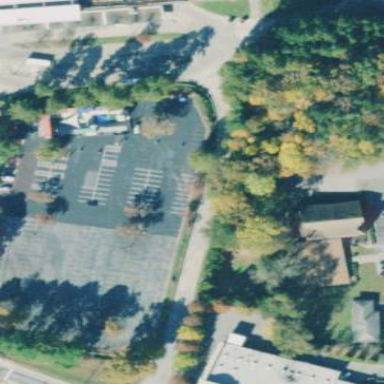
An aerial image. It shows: Parking area with surface parking. It includes park and ride facilities.